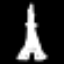
Label: The Eiffel Tower